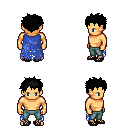
a pixel art fantasy rpg character, male body template, human, tanned skin, blue tattered cape, teal pants, black bedhead hairstyle, ghillies, four views (front, back, left, right), 2x2 character sprite sheet, small pixel art, hard edges, no anti-aliasing